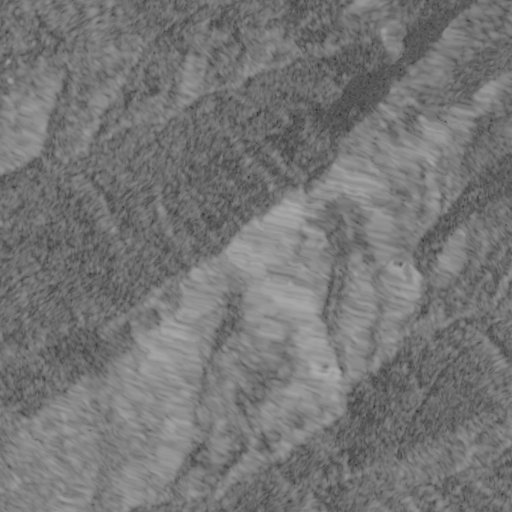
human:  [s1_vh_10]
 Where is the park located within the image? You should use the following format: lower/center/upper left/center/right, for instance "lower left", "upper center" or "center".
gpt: The park is located in the upper right of the image.
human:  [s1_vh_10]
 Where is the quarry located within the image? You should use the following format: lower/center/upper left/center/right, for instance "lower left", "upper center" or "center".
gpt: There is no quarry in the image.

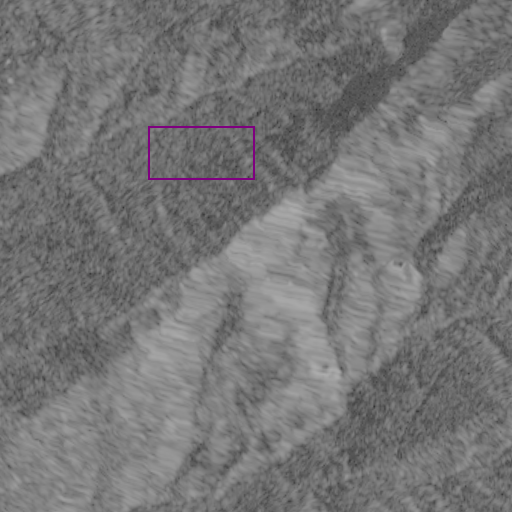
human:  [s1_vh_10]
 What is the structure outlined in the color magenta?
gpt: There is no magenta outline.
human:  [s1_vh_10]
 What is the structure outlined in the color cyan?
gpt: There is no structure outlined in cyan.